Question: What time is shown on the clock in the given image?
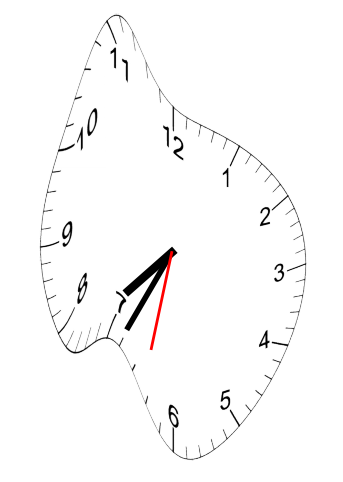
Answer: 07:34:32